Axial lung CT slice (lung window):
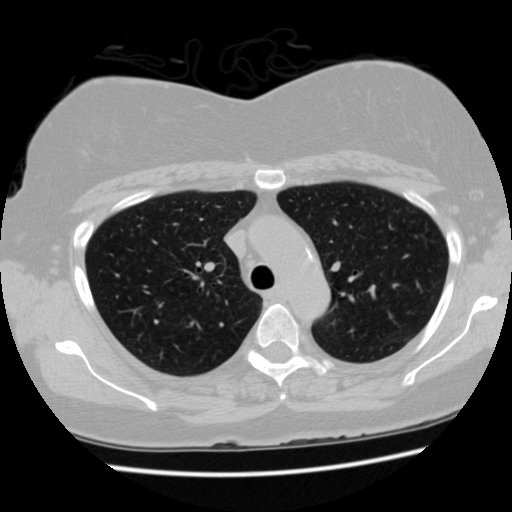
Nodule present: no